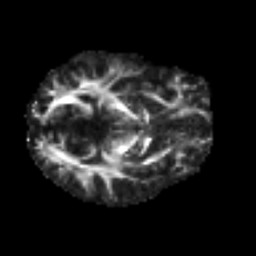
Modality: FA
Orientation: axial
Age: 32
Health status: ill
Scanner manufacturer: philips
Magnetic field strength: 3 T
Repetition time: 9 s
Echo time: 0.127 s